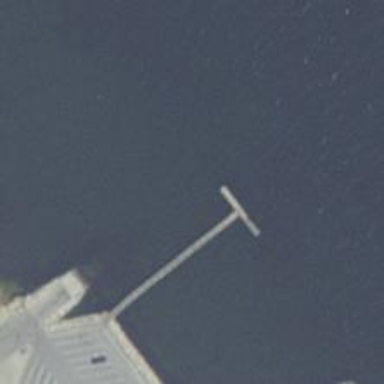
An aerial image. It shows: Man-made pier.